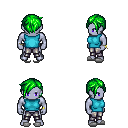
a pixel art fantasy rpg character, male body template, dark elf, purple skin, teal sleeveless shirt, metal pants, green pixie cut hairstyle, bracelets, white slippers, four views (front, back, left, right), 2x2 character sprite sheet, small pixel art, hard edges, no anti-aliasing